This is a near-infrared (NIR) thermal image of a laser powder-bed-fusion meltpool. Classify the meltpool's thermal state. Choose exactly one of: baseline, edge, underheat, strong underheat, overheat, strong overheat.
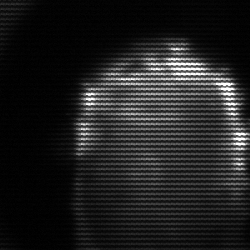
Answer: baseline